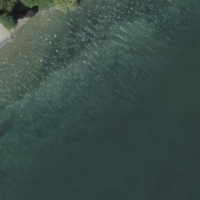
EUNIS habitat code: 14
Species observed at this site:
Bucephala clangula